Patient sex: M
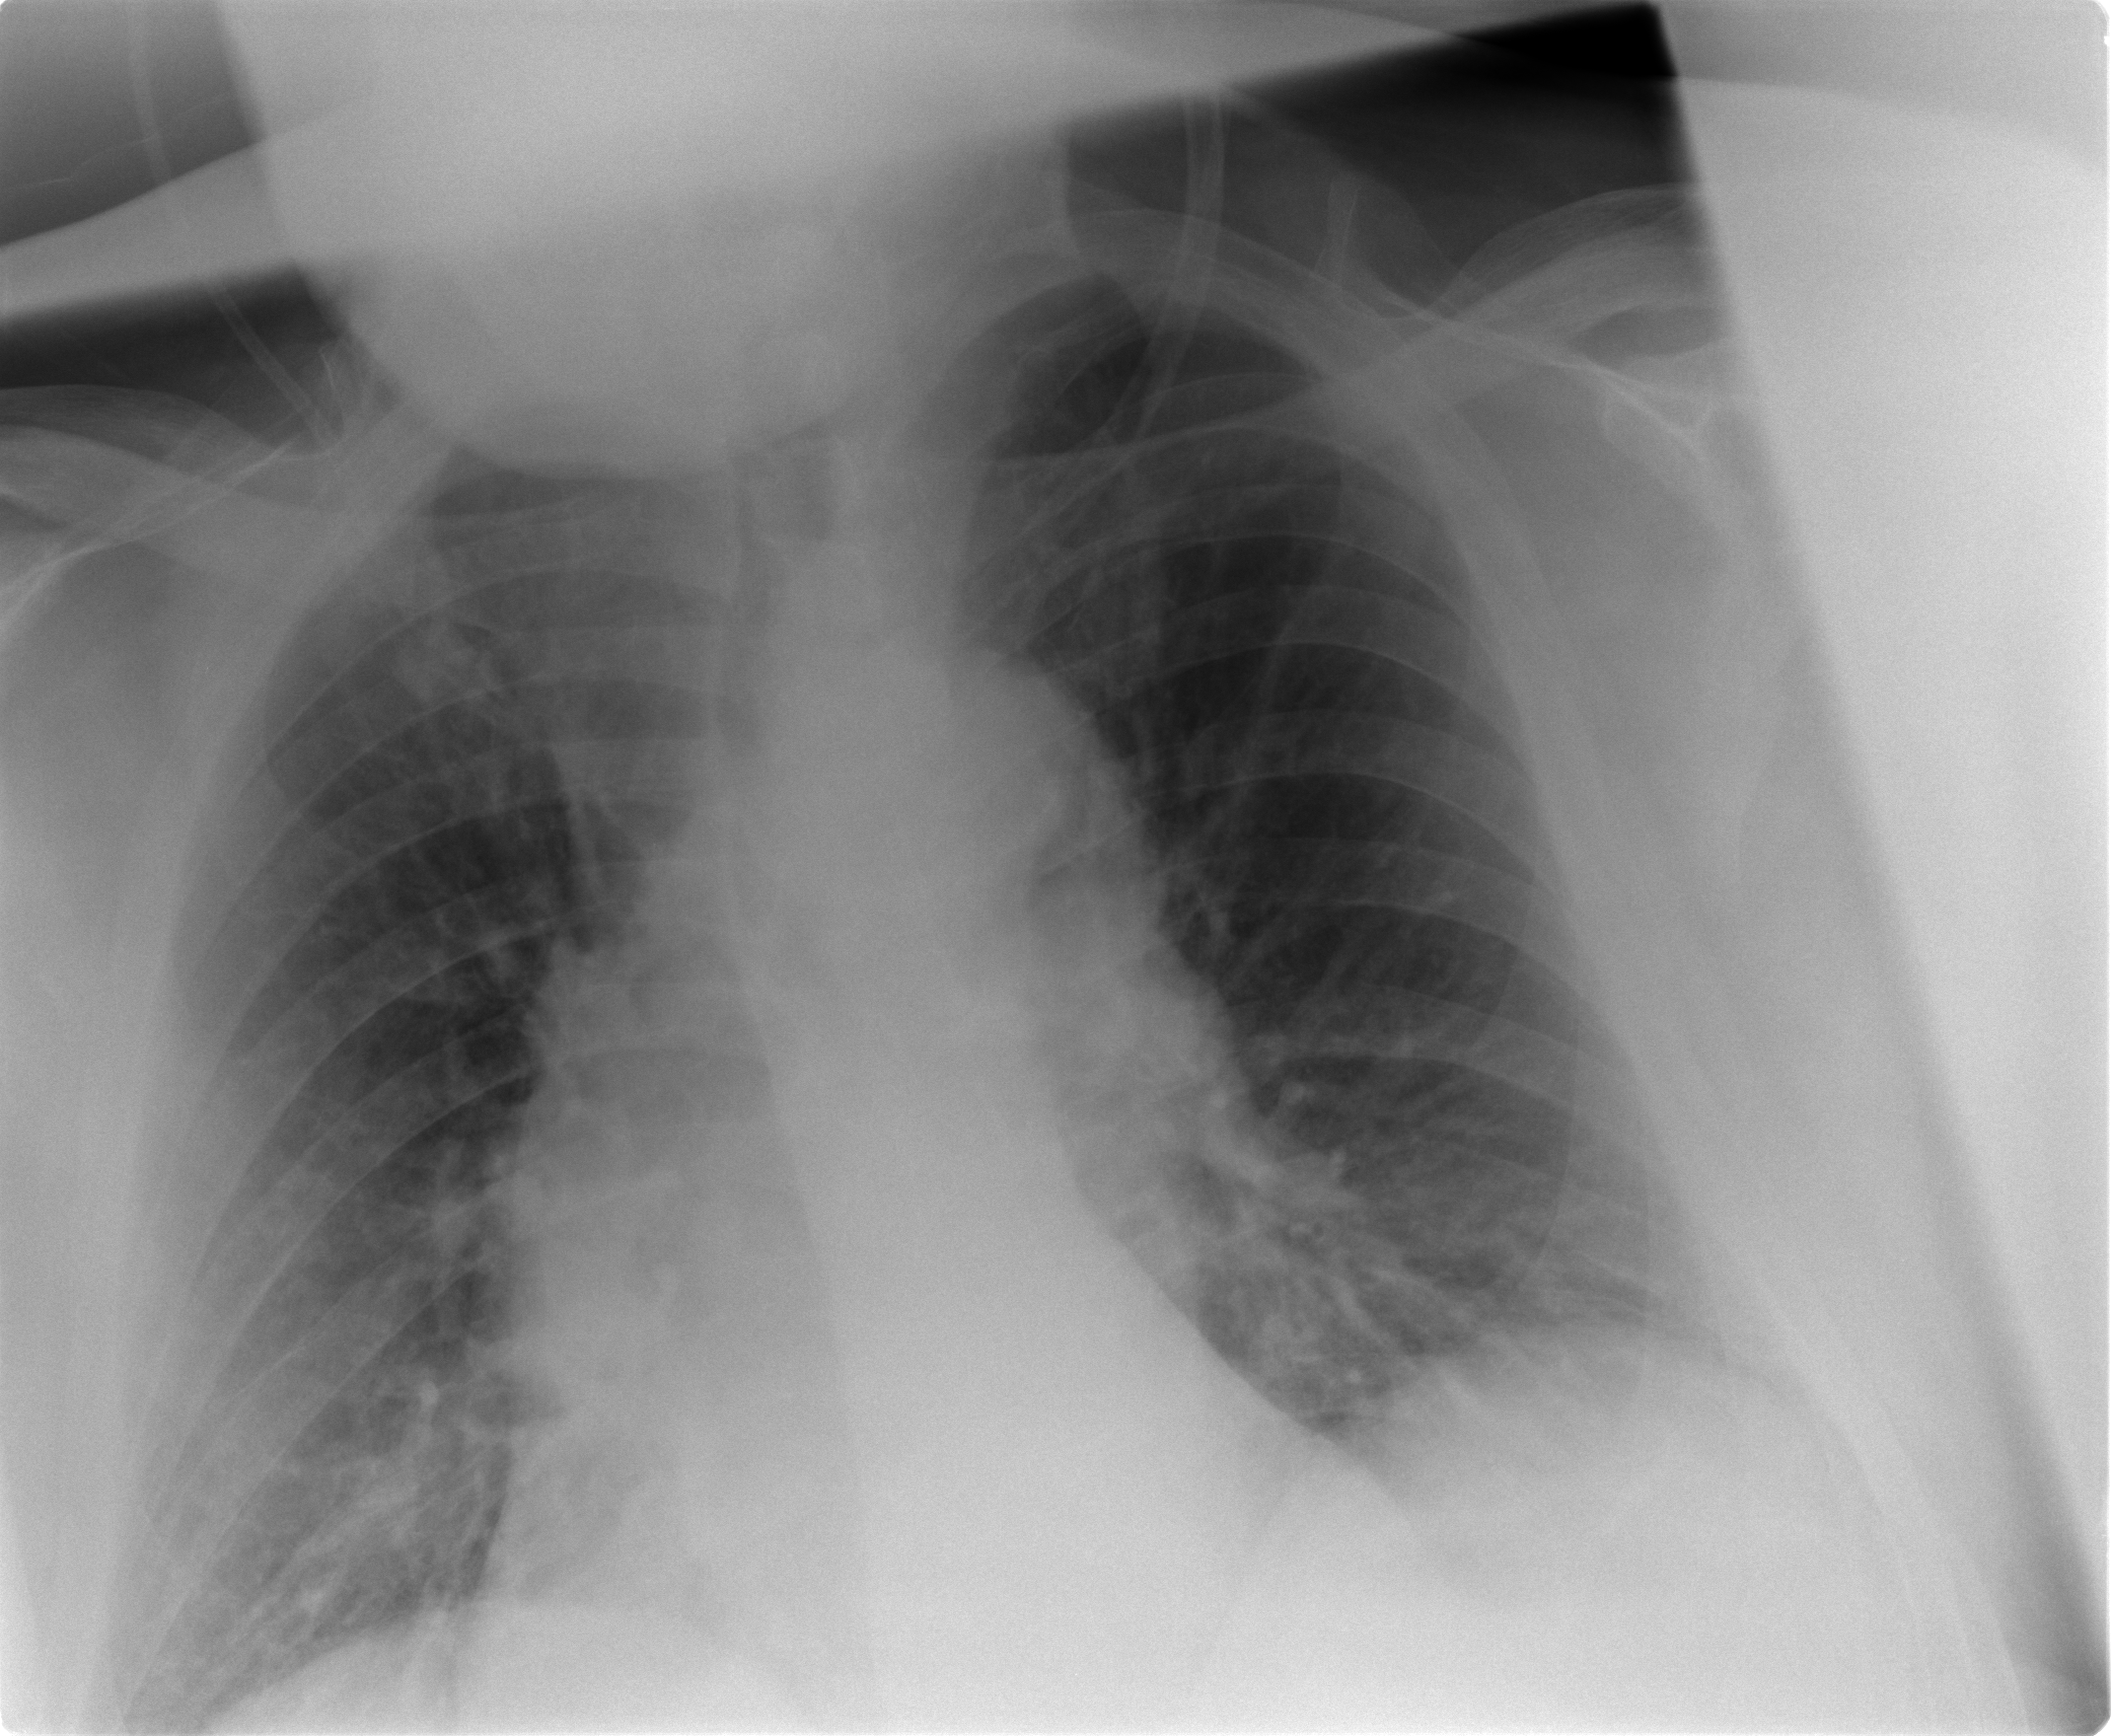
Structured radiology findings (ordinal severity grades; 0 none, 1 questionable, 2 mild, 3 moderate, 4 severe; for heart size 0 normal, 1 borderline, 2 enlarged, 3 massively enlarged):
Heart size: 2
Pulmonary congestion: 2
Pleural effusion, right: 0
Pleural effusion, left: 2
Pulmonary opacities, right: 1
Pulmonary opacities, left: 1
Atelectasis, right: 2
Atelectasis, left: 2